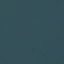
Land use / land cover: SeaLake